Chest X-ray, AP view. Patient: 51 years old, sex M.
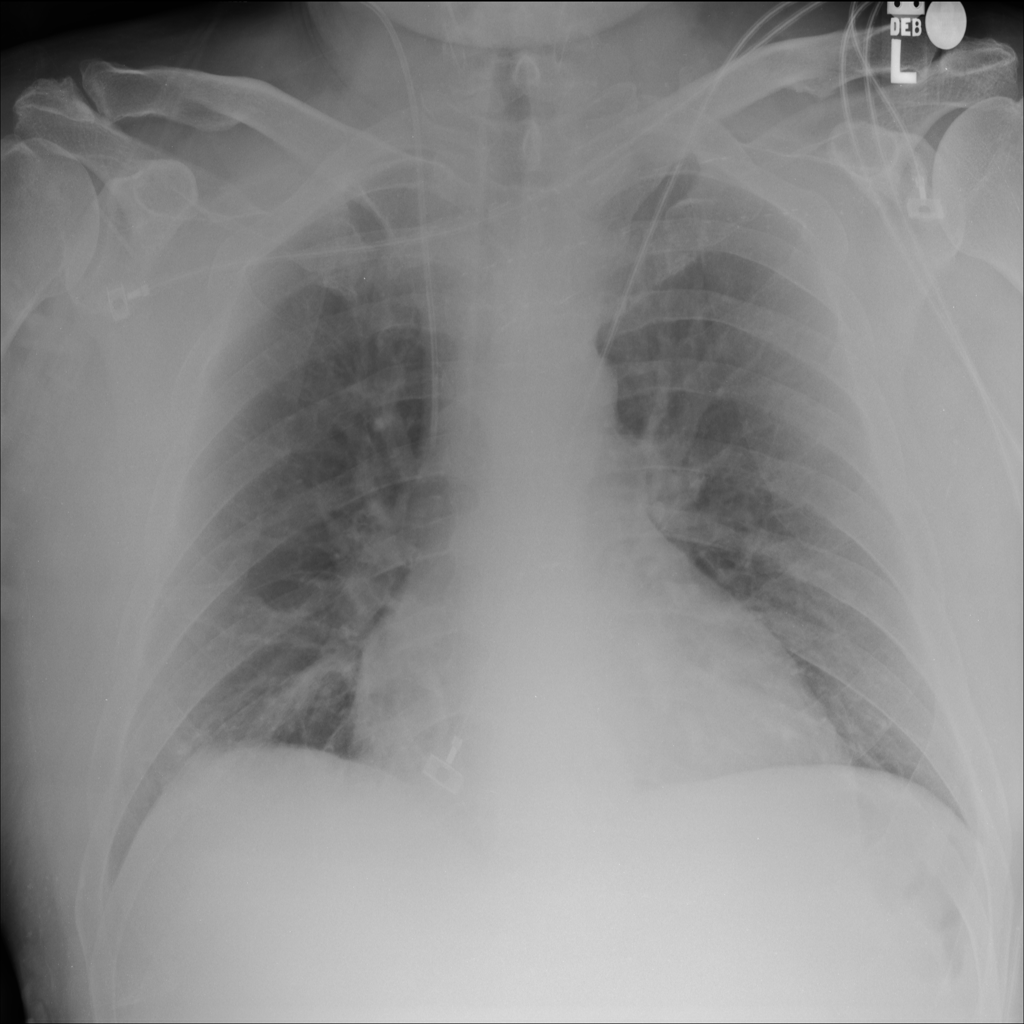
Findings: No Finding